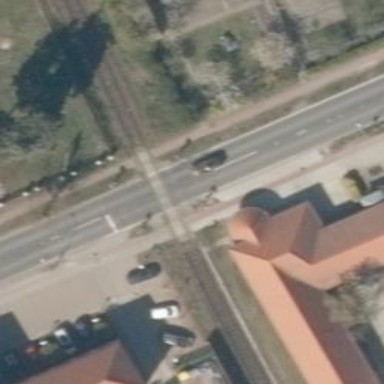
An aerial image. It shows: Crossing for the railway.